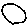
Label: circle